Question: I tried to localize my app to Japanese, I got ja.lproj folder with AboutViewController.xib inside it, but when I run my app in region Japan with Japanese language, it doesn't show Japanese, still only show English, what do I have to do for anything else?
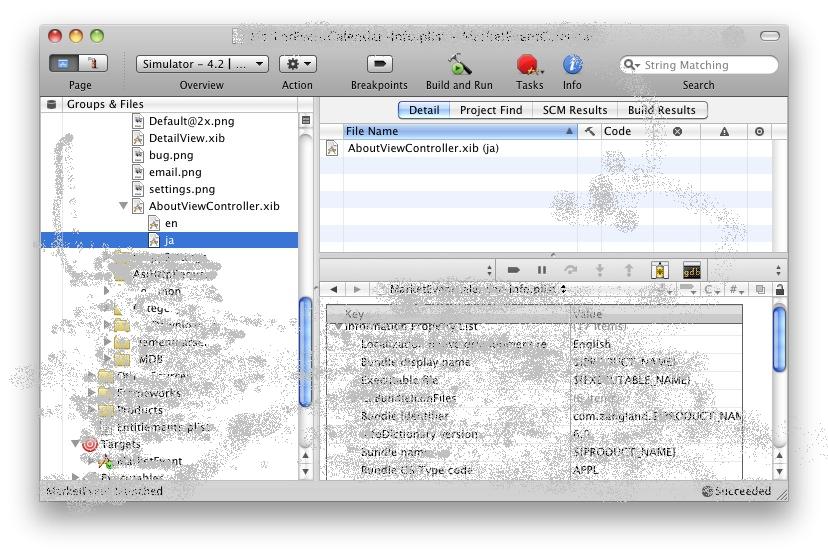
Answer: Though I clean all targets and build again, repeat these process, but I couldn't get what I need, at last, I deleted app on Simulator, now everything is ok, I got what I need, why is so simple, but no expert tell me, I spent whole two days!